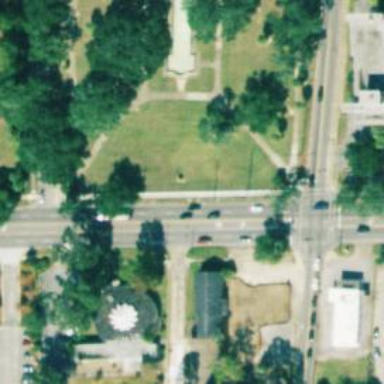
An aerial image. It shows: Memorial site with historic significance.